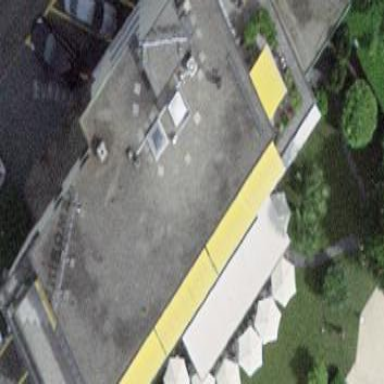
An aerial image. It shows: Hotel building.